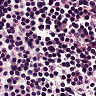
Metastatic tissue present: no